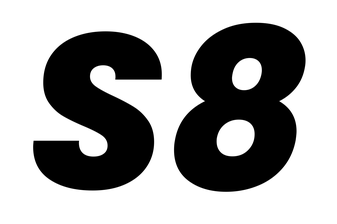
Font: Poppins-ExtraBoldItalic